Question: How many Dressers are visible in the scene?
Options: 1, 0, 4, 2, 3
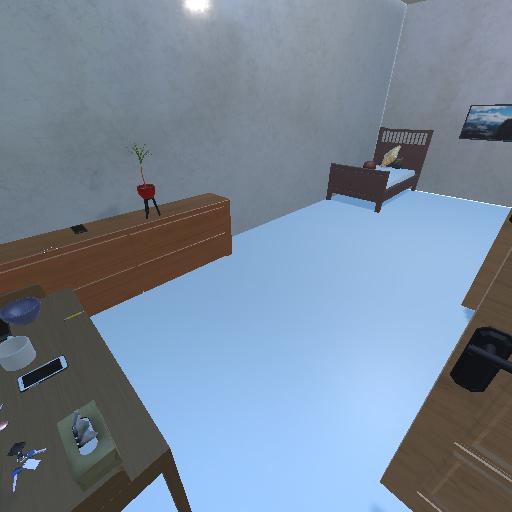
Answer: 1